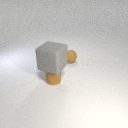
large gray rubber cube above small brown rubber cylinder